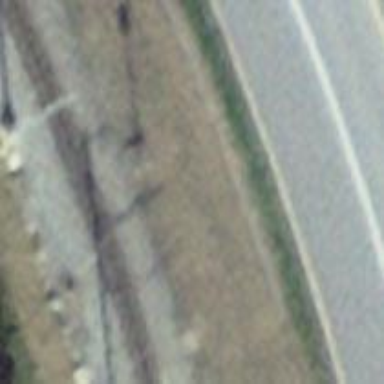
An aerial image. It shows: Railway signal.